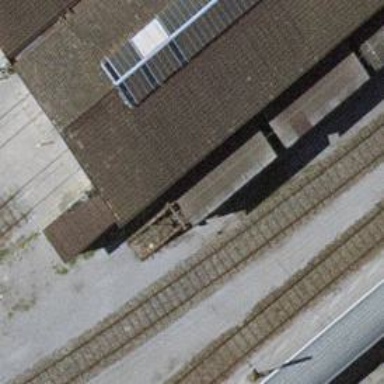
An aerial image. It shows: Railway buffer stop.